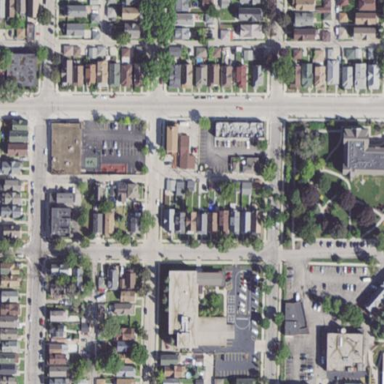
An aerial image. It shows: Sidewalk.